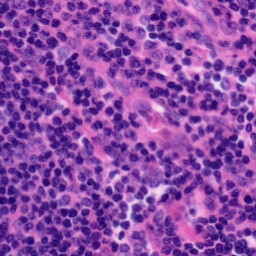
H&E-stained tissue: Tonsil